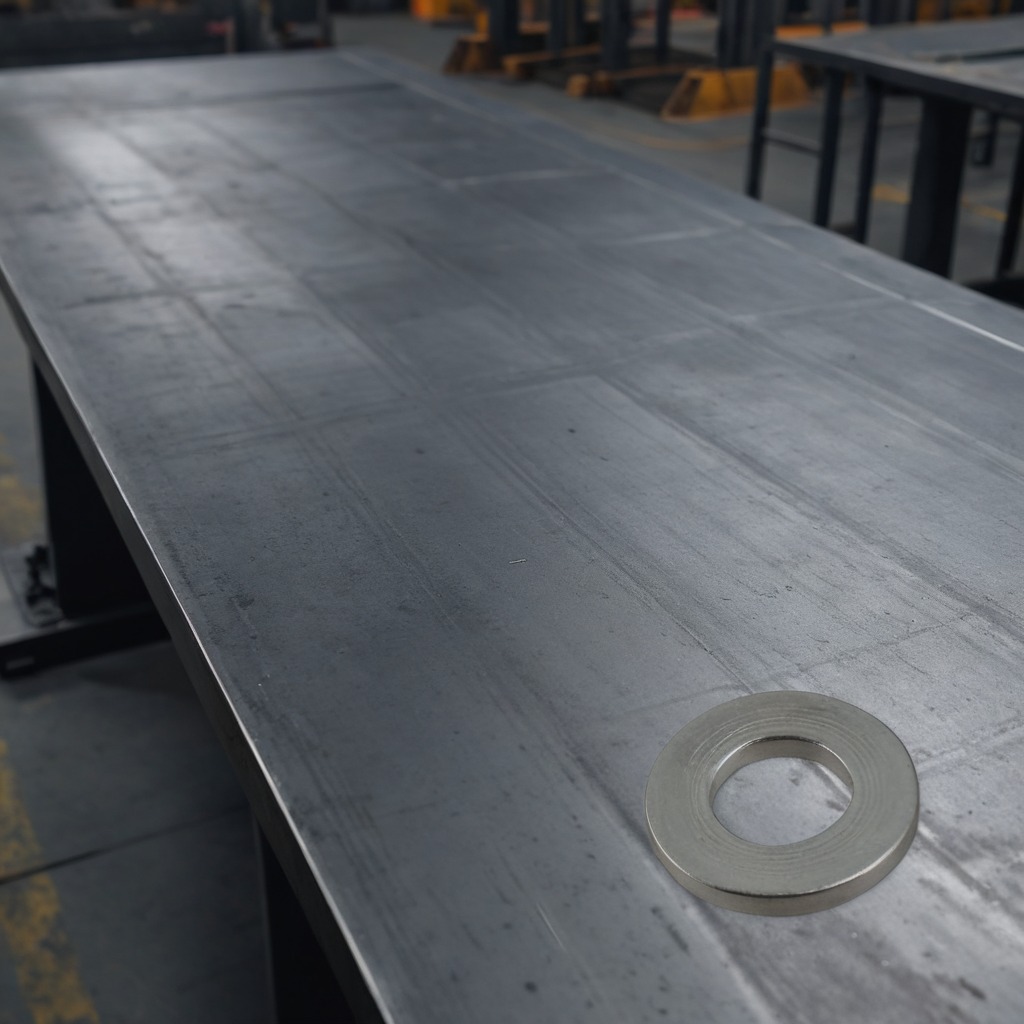
A flat metal washer lies on the cold steel table in a mining workshop.